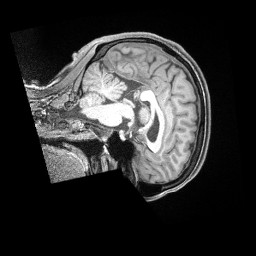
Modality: T1w
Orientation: sagittal
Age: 35
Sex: female
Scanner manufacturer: siemens
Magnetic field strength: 3 T
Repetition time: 2 s
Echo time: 0.00211 s